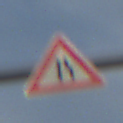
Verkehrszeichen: EinseitigVerengteFahrbahnRechts
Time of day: SunriseSunset
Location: Outdoor (Nature)
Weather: PartlyCloudy
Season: NotSpecified
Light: Natural